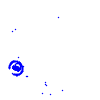
Particle: kaon